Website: home-depot
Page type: payment
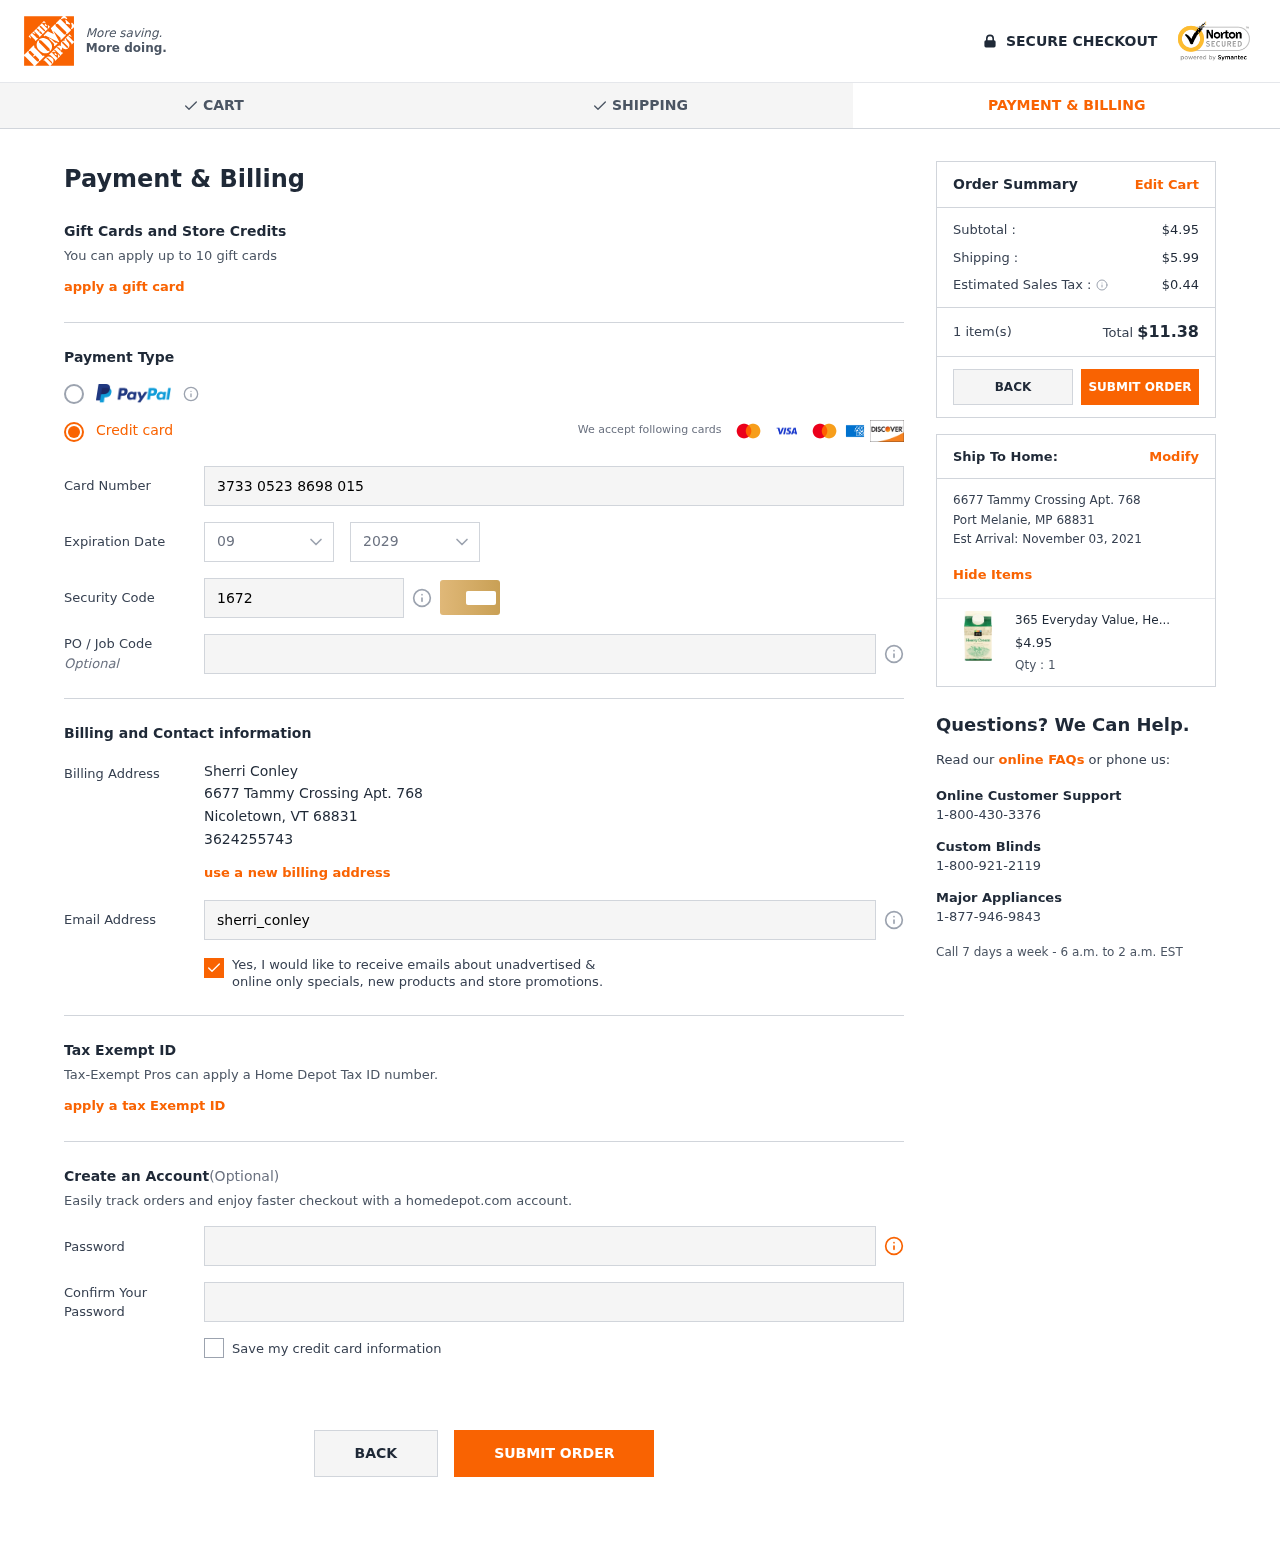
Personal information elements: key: PII_CARD_CVV
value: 1672
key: PII_CARD_EXPIRY_MONTH
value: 09
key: PII_CARD_EXPIRY_YEAR
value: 29
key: PII_CARD_NUMBER
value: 3733 0523 8698 015
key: PII_CITY
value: Nicoletown
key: PII_CITY2
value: Port Melanie
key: PII_EMAIL
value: sherri_conley@hotmail.com
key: PII_FULLNAME
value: Sherri Conley
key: PII_PHONE
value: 3624255743
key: PII_POSTCODE
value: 68831
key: PII_POSTCODE2
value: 68831
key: PII_STATE_ABBR
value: VT
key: PII_STATE_ABBR2
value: MP
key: PII_STREET
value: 6677 Tammy Crossing Apt. 768
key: PII_STREET2
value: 6677 Tammy Crossing Apt. 768
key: PII_POSTCODE_FULL
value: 68831
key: PII_POSTCODE_NUMERIC
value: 68831
Product elements: key: PRODUCT1_NAME
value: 365 Everyday Value, Heavy Whipping Cream, 16 Fl Oz
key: PRODUCT1_PRICE
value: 4.95
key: PRODUCT1_QUANTITY
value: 1
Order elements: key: ORDER_SUBTOTAL
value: $4.95
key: ORDER_SHIPPING_COST
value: $5.99
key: ORDER_TAX
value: $0.44
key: ORDER_NUM_ITEMS
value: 1 item(s)
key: ORDER_TOTAL
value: $11.38
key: ORDER_DELIVERY_DATE
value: November 03, 2021